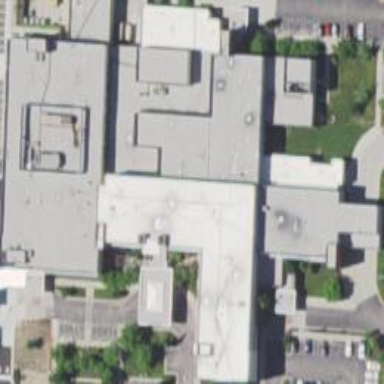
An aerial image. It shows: Hospital building.